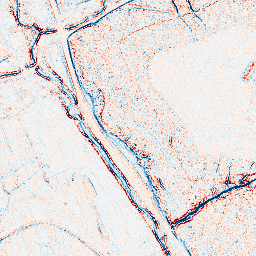
Category: edge_preserving
Decomposition family: bilateral
Decomposition parameters: d: 5
sigma_color: 25
sigma_space: 75
Upsampling method: cubic_catmull_rom
Upsampling parameters: scale: 4
Upsampling scale: 4